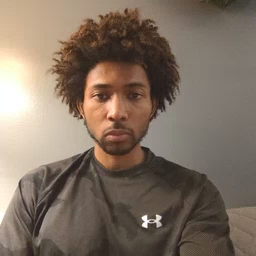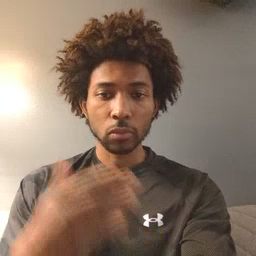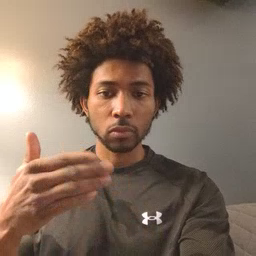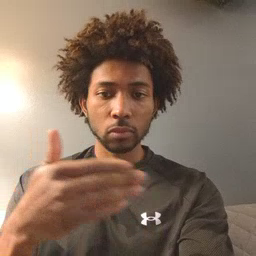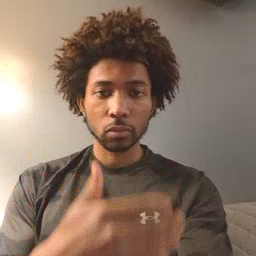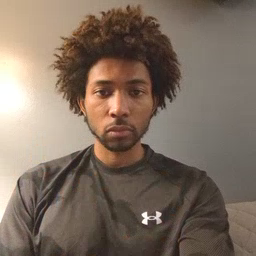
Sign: fish